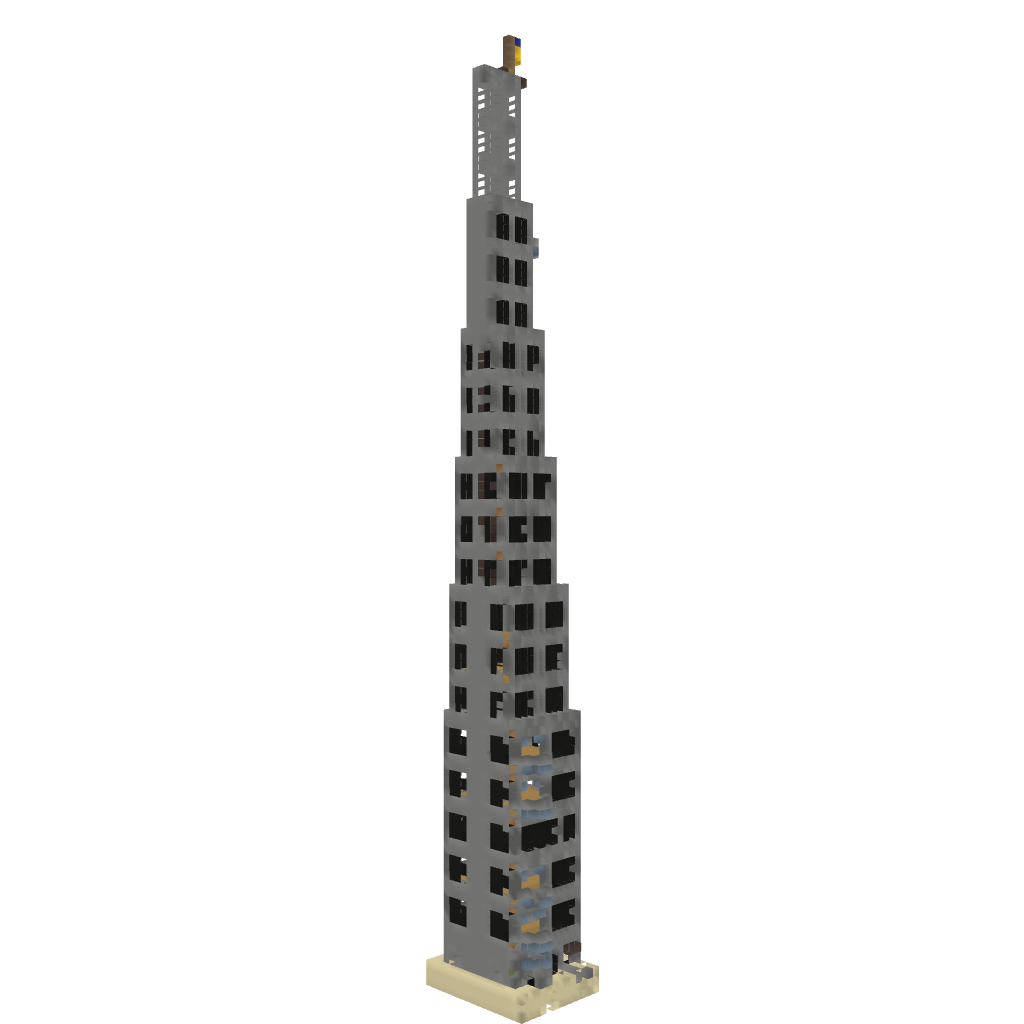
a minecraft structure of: Hotel "Odessa"